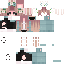
A female human skin with pale skin, wearing blonde long hair dressed in a blue hoodie and black pants, featuring a closed mouth.